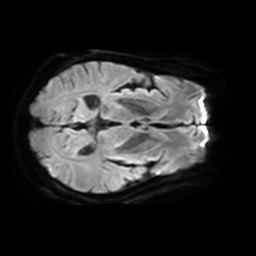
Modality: TRACE
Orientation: axial
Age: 57
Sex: male
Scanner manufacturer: philips
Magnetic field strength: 3 T
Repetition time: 3.462 s
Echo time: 0.076 s